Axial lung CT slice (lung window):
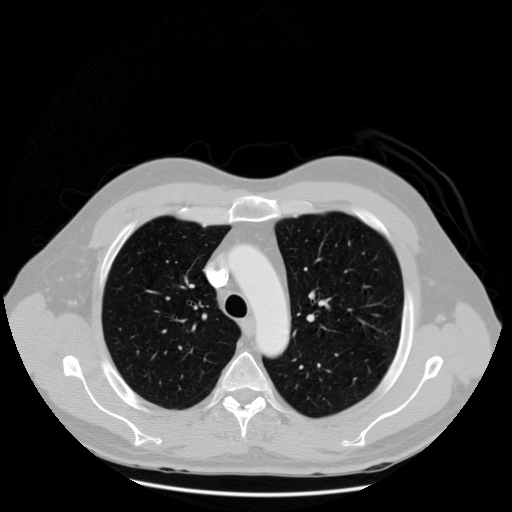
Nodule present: no